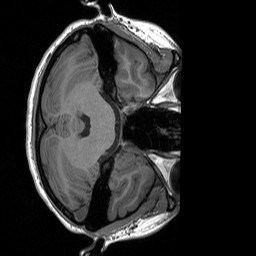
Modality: T1w
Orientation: axial
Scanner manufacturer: siemens
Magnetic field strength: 3 T
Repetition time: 1.76 s
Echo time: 0.0022 s